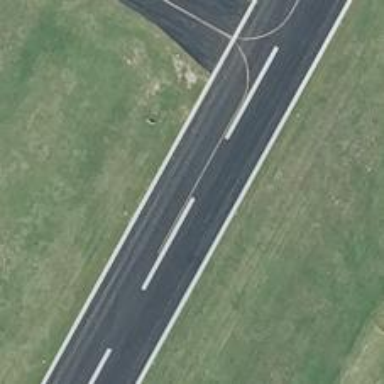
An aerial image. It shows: Asphalt runway at the airport.